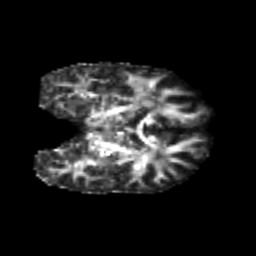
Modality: FA
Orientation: coronal
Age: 20
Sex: male
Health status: healthy
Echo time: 0.074 s